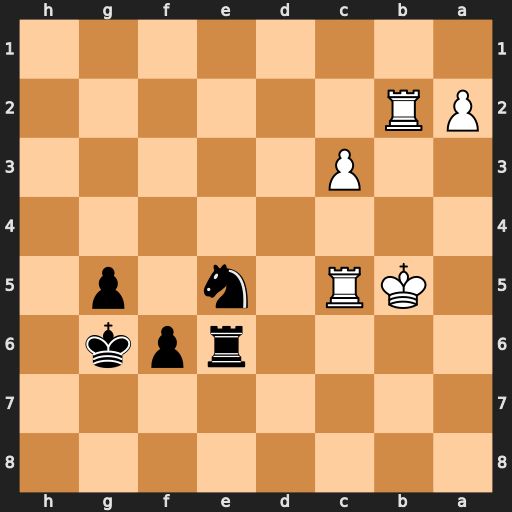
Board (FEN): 8/8/4rpk1/1KR1n1p1/8/2P5/PR6/8
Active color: b
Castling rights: -
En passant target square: -
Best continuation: Nd3 Rc2 Nxc5